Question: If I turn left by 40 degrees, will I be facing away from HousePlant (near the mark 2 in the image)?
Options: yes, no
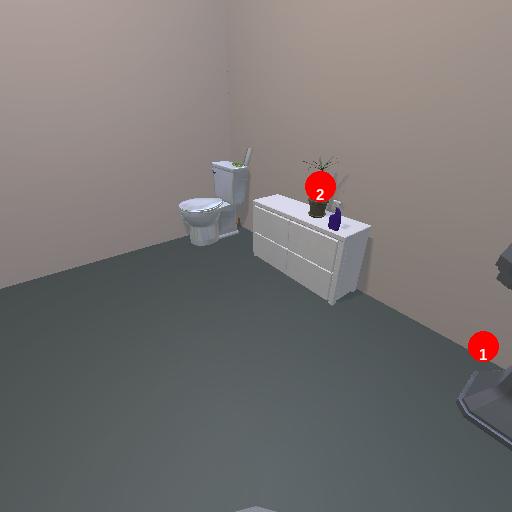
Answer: yes